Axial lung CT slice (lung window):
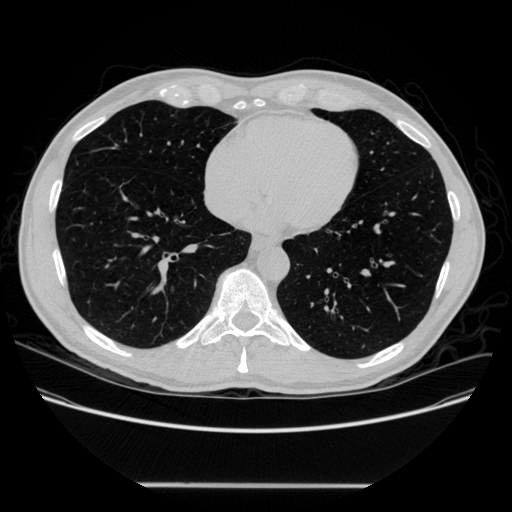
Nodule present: no